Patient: sex M, age 65
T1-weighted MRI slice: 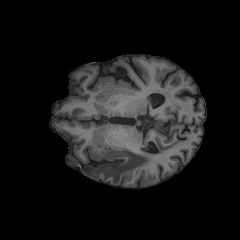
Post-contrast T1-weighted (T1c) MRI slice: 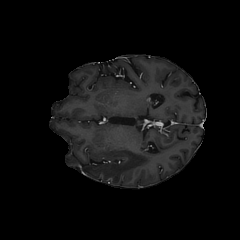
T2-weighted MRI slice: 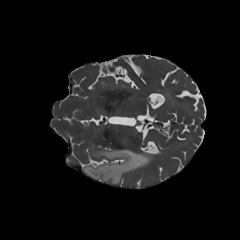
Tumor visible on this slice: yes
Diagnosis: Astrocytoma, IDH-mutant
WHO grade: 2